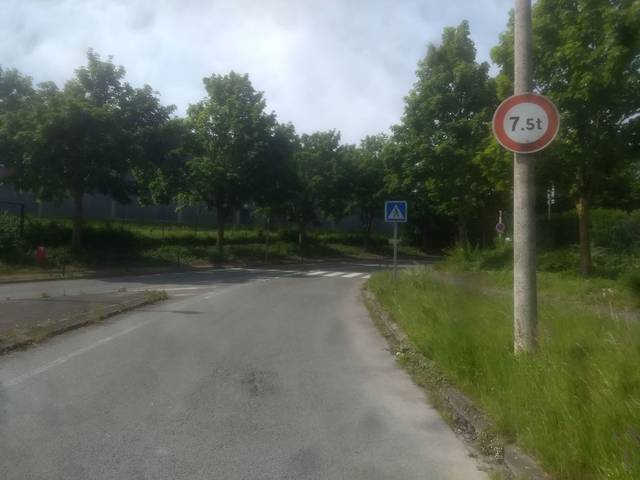
Region: France
Coordinates: 50.294, 2.79